Interaction volume radius: 10 \u00c5
Interaction volume height: 10 \u00c5
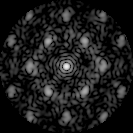
Disorder parameter: 0.5021